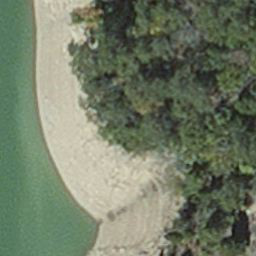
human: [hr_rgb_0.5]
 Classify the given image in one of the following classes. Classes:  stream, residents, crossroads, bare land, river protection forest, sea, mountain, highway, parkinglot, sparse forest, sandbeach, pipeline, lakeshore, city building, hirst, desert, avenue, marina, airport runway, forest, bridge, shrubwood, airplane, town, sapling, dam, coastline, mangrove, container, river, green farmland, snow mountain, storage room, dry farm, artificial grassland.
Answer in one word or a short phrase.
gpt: hirst